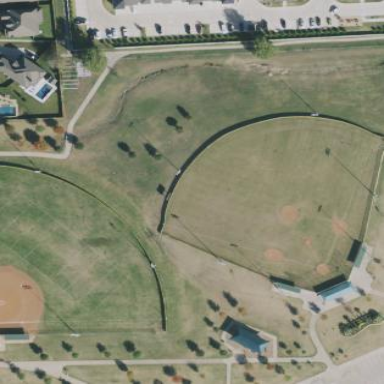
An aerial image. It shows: Softball pitch for leisure land activities.